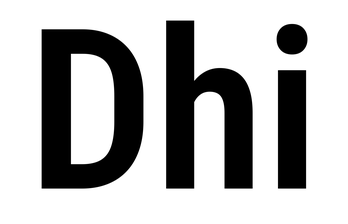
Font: Roboto_Condensed_SemiBold